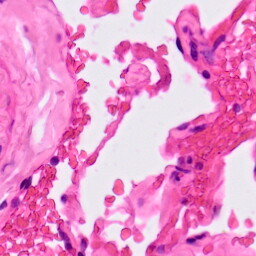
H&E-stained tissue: Lung